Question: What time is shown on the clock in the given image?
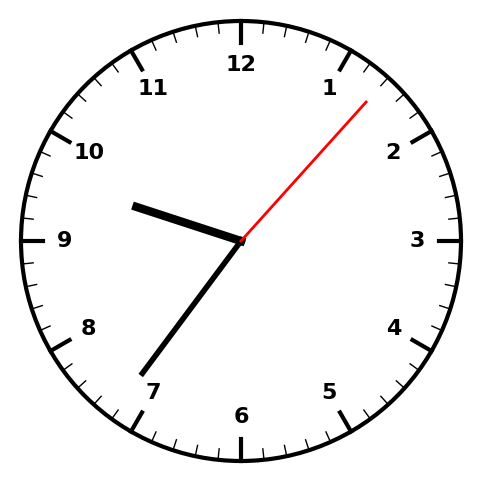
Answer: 09:36:07